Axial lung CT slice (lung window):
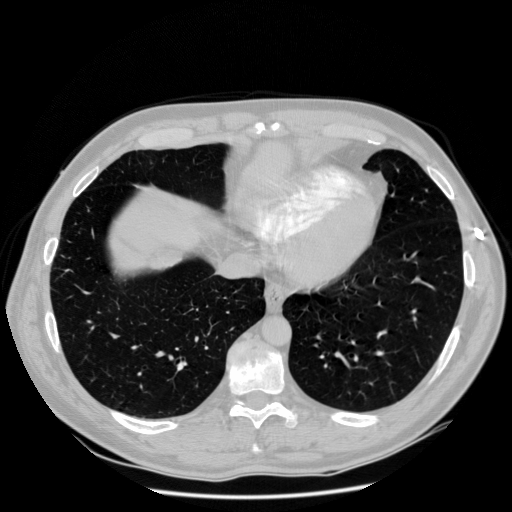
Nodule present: yes
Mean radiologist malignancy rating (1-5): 3